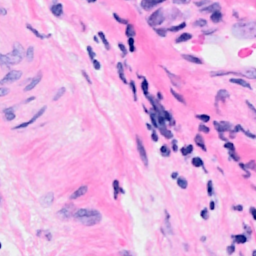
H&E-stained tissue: Breast